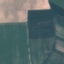
Label: AnnualCrop